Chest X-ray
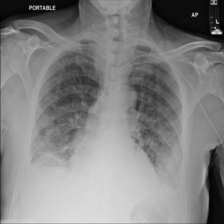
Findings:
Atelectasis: positive
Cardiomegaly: negative
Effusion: positive
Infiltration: negative
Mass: negative
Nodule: negative
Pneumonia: negative
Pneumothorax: negative
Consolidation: negative
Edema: negative
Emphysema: negative
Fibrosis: negative
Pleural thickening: negative
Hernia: negative